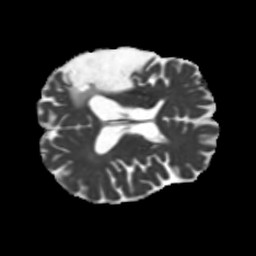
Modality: MD
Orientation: axial
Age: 66
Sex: male
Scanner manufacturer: siemens
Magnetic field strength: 3 T
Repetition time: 5.25 s
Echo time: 0.08 s